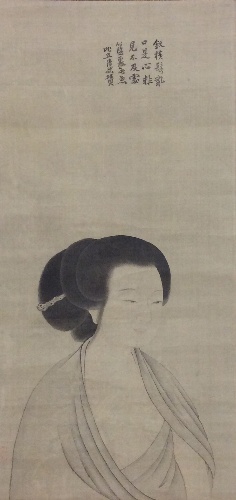
Artist: Kano Tanbi|Li Gonglin
Artist bio: Japanese, 1840–1893|Chinese, ca. 1041–1106
Date: probably late 19th century
Object type: Hanging scroll
Classification: Paintings
Medium: Hanging scroll; ink on paper
Culture: Japan
Period: Meiji period (1868–1912)
Dimensions: 31 x 15 in. (78.7 x 38.1 cm)
Department: Asian Art
Credit line: H. O. Havemeyer Collection, Bequest of Mrs. H. O. Havemeyer, 1929
Accession year: 1929
Repository: Metropolitan Museum of Art, New York, NY
Tags: Portraits|Women